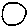
Label: circle